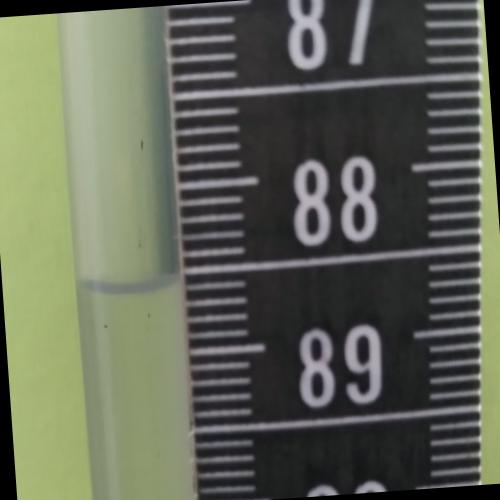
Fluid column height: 88.6 cm